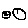
Label: smiley face